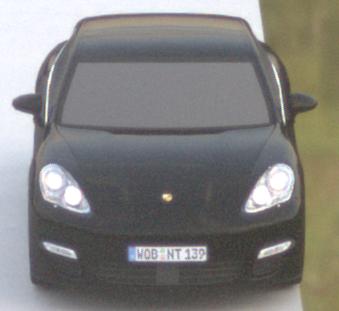
Make: Porsche
Model: Panamera
Detailed model: Panamera (970)
Model produced from: 2010/05
Model produced until: 2013/04
Doors: 5
Color: black
Road condition: dry road
Daytime: sunrise or sunset
Contrast: low contrast